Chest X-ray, PA view. Patient: 10 years old, sex M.
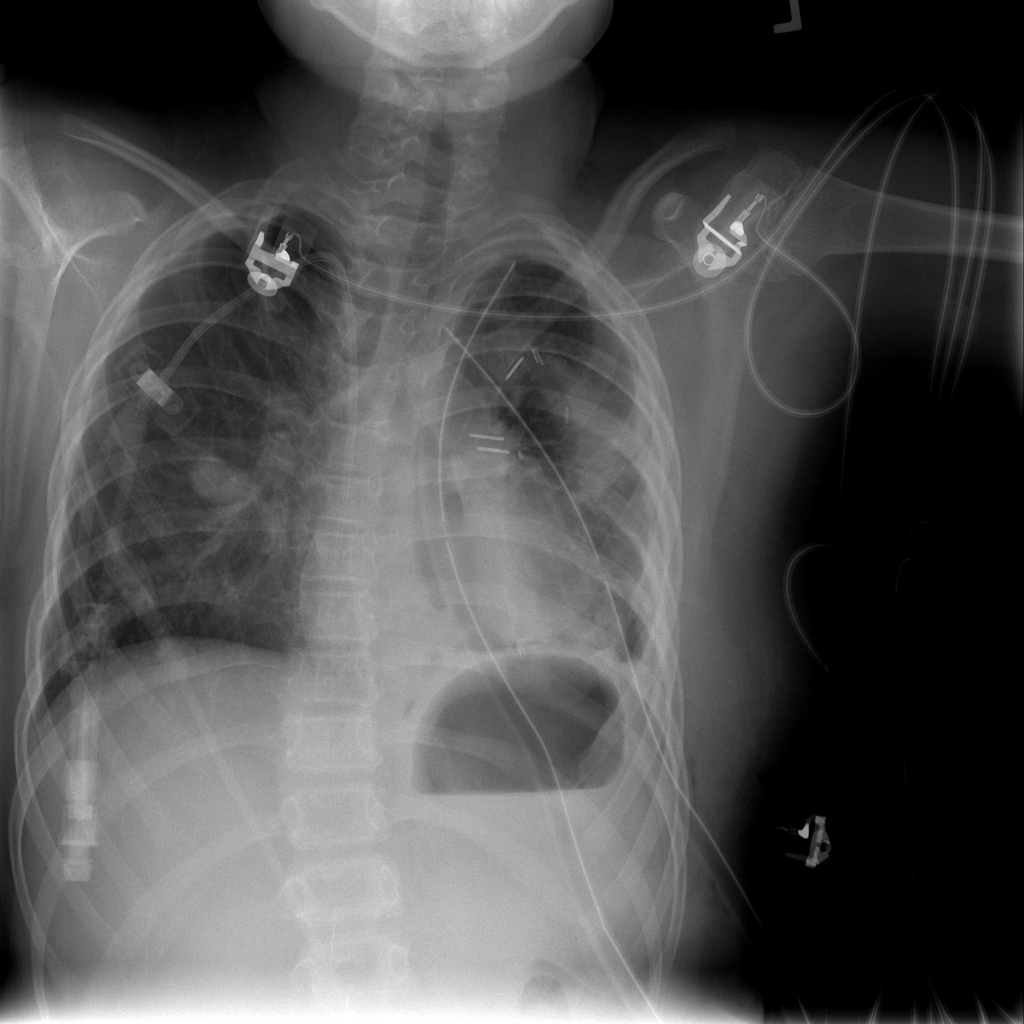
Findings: Atelectasis, Consolidation